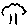
Label: tree